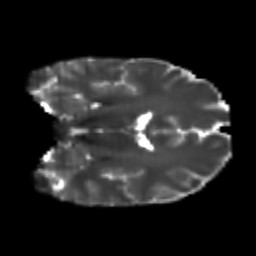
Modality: T2w
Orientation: coronal
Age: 22
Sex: male
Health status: healthy
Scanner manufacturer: philips
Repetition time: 7.386 s
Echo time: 0.08599 s